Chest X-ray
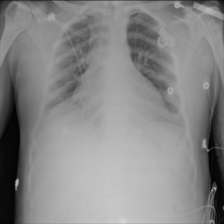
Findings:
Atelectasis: negative
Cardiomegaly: negative
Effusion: negative
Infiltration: negative
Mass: negative
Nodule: negative
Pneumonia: negative
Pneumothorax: negative
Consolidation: negative
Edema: negative
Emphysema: negative
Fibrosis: negative
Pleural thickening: negative
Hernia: negative